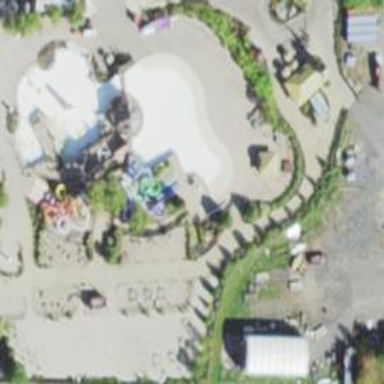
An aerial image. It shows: Water slide attraction.